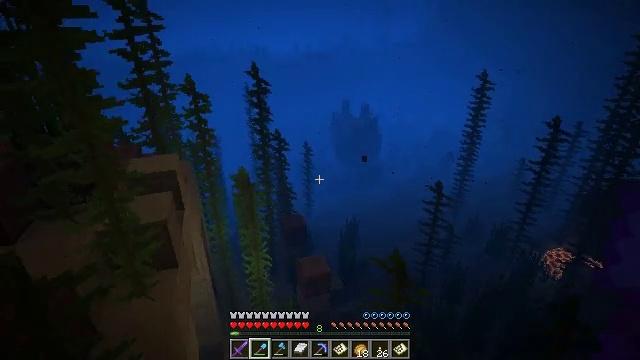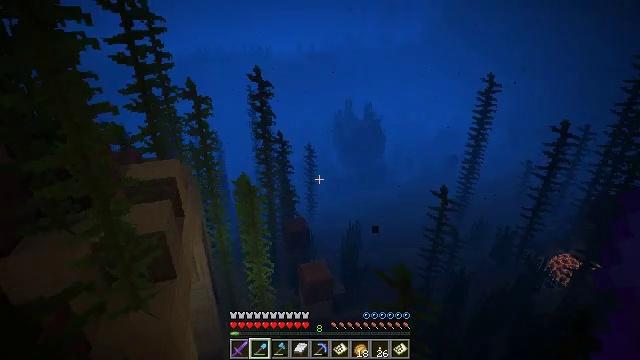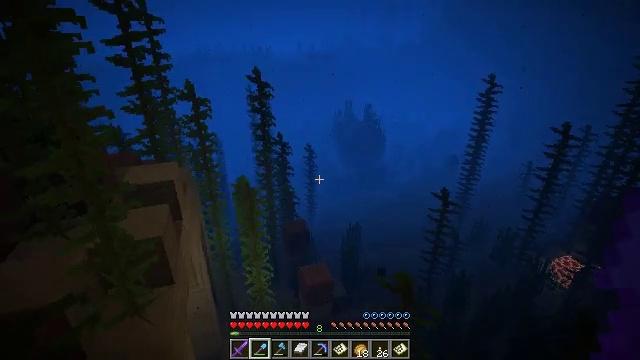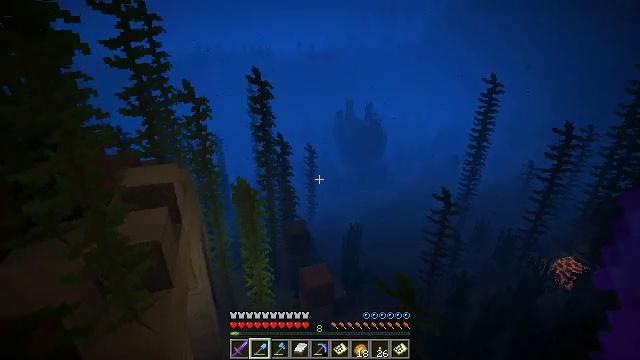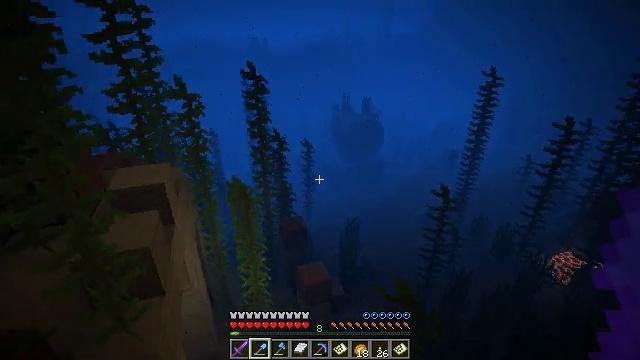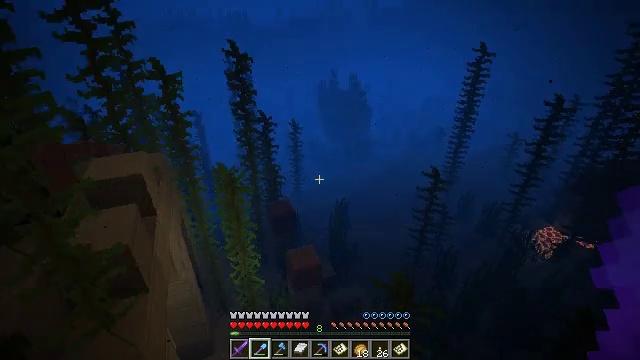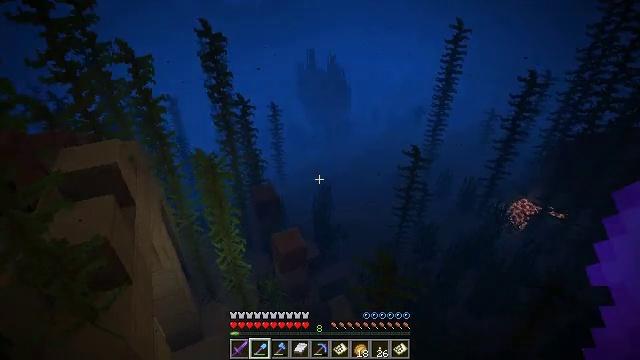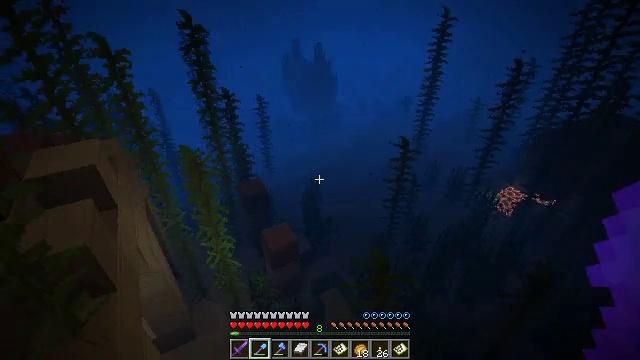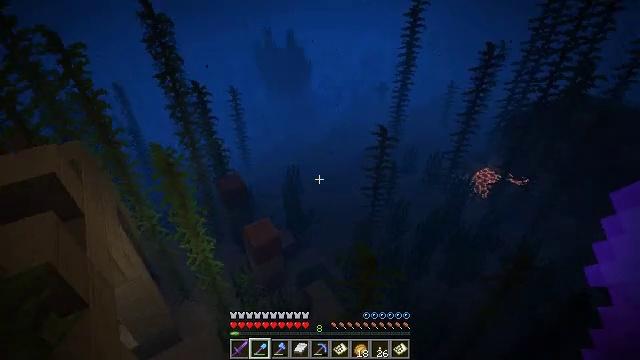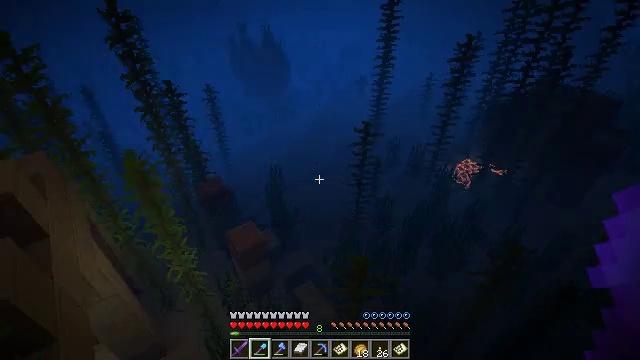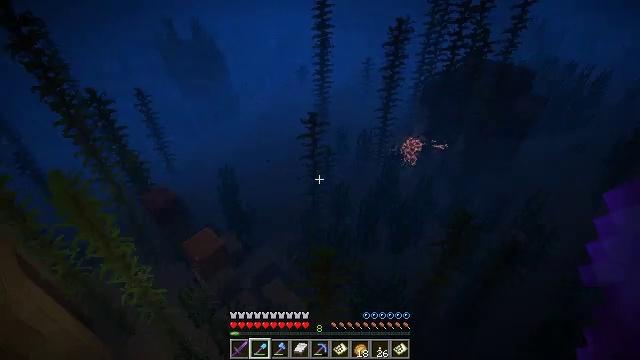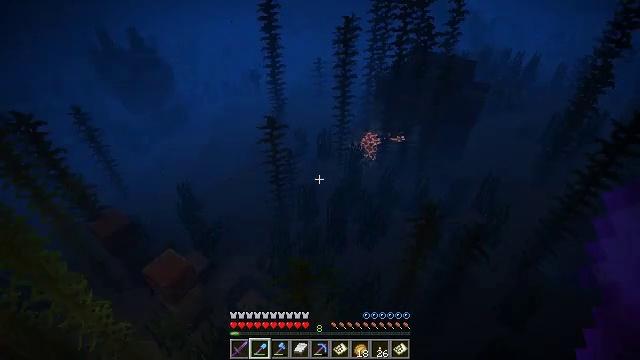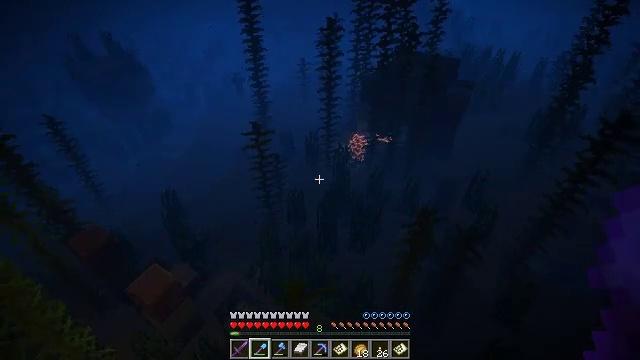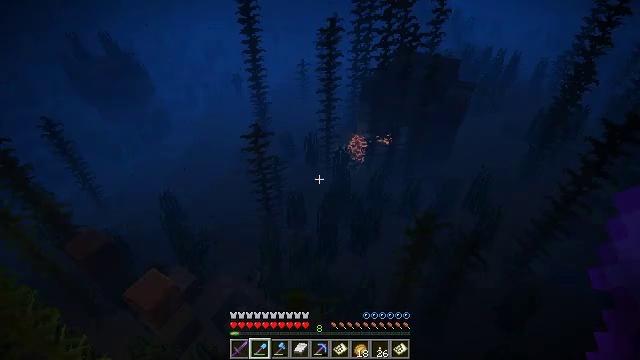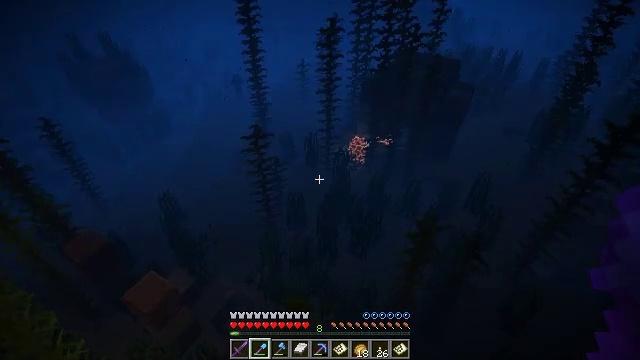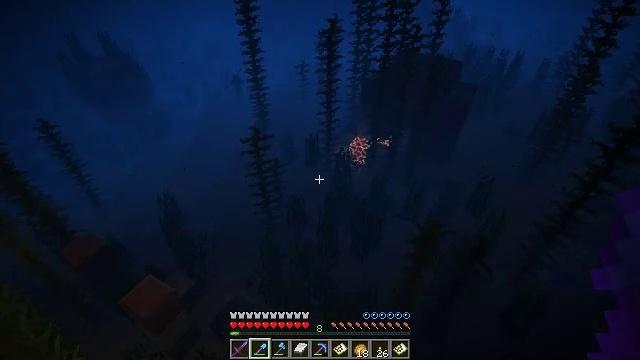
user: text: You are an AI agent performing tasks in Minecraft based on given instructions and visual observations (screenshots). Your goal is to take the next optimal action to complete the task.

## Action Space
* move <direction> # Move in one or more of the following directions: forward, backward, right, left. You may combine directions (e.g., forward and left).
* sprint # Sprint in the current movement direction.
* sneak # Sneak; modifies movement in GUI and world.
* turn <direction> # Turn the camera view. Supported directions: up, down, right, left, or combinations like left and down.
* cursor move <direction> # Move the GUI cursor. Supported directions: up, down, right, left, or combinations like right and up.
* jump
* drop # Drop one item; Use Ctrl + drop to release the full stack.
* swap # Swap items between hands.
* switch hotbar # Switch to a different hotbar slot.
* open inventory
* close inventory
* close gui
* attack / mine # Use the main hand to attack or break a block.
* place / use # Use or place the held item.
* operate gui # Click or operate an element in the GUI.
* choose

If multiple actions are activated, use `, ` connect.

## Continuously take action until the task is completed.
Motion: motion action
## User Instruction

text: Mine the kelp plant underwater.
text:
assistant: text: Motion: move forward
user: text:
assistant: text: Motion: move forward
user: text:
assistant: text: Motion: move forward
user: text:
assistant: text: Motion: move forward, turn down
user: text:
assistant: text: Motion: move forward, turn right and down
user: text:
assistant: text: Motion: move forward, turn right and down
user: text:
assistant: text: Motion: move forward, turn right and down
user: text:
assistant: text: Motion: move forward, turn right and down
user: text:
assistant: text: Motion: move forward, turn right and down
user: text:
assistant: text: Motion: move forward, turn right and down
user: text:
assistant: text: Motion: move forward, turn right
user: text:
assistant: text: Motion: move forward, turn right
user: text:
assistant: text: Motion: move forward
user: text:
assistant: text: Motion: move forward
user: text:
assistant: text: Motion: move forward
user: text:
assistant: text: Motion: move forward
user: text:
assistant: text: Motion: move forward, turn right
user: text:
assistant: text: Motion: move forward
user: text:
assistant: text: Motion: move forward
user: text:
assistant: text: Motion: move forward
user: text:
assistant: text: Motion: move forward
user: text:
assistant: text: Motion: move forward
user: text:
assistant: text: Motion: move forward, turn right
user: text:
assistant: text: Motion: move forward, turn right
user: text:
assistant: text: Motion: move forward
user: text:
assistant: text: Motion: move forward
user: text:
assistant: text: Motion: move forward, turn left
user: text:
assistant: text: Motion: move forward, turn left
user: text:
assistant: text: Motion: move forward, turn left
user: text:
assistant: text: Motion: move forward and move right, turn left